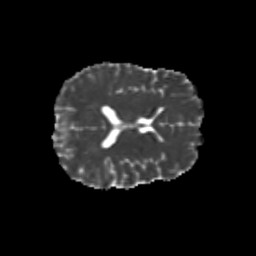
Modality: MD
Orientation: axial
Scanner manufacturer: siemens
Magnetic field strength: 3 T
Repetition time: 9.2 s
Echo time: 0.084 s